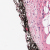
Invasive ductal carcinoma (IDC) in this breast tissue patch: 0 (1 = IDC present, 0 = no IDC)